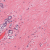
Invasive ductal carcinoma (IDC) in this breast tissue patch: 0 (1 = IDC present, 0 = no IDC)